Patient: sex F, age 68
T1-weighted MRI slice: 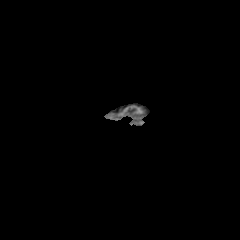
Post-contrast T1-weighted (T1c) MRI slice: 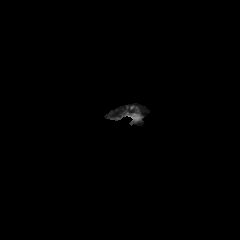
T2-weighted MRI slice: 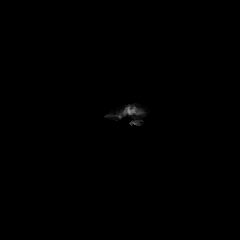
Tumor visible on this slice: no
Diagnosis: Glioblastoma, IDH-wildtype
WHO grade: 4